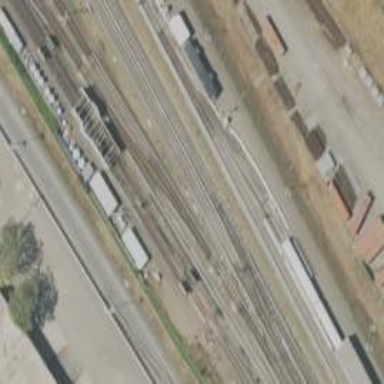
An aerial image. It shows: Electrified rail passing through service yard.